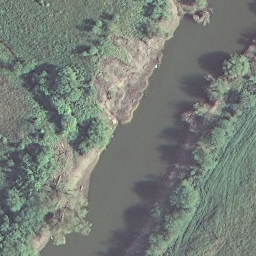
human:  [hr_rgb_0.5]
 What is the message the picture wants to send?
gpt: river